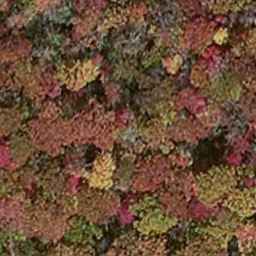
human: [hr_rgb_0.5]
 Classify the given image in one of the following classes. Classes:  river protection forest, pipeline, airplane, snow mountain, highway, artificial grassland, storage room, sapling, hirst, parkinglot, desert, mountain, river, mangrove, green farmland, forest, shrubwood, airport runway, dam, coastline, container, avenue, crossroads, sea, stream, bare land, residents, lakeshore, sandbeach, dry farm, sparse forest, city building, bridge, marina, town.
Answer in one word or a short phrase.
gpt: mangrove